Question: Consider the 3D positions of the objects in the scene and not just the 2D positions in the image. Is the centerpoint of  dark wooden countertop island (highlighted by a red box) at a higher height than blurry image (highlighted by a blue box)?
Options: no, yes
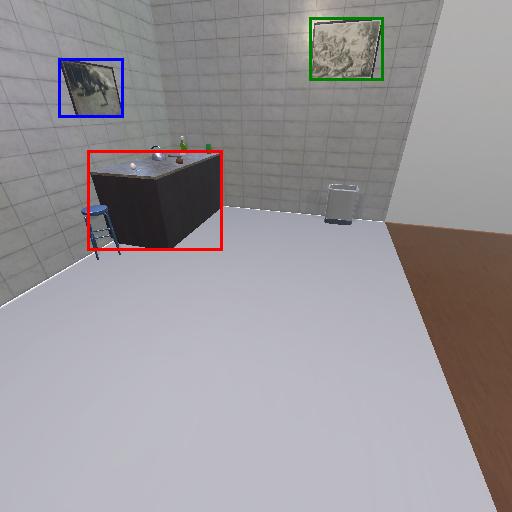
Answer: no